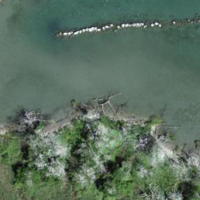
EUNIS habitat code: 14
Species observed at this site:
Phalacrocorax carbo